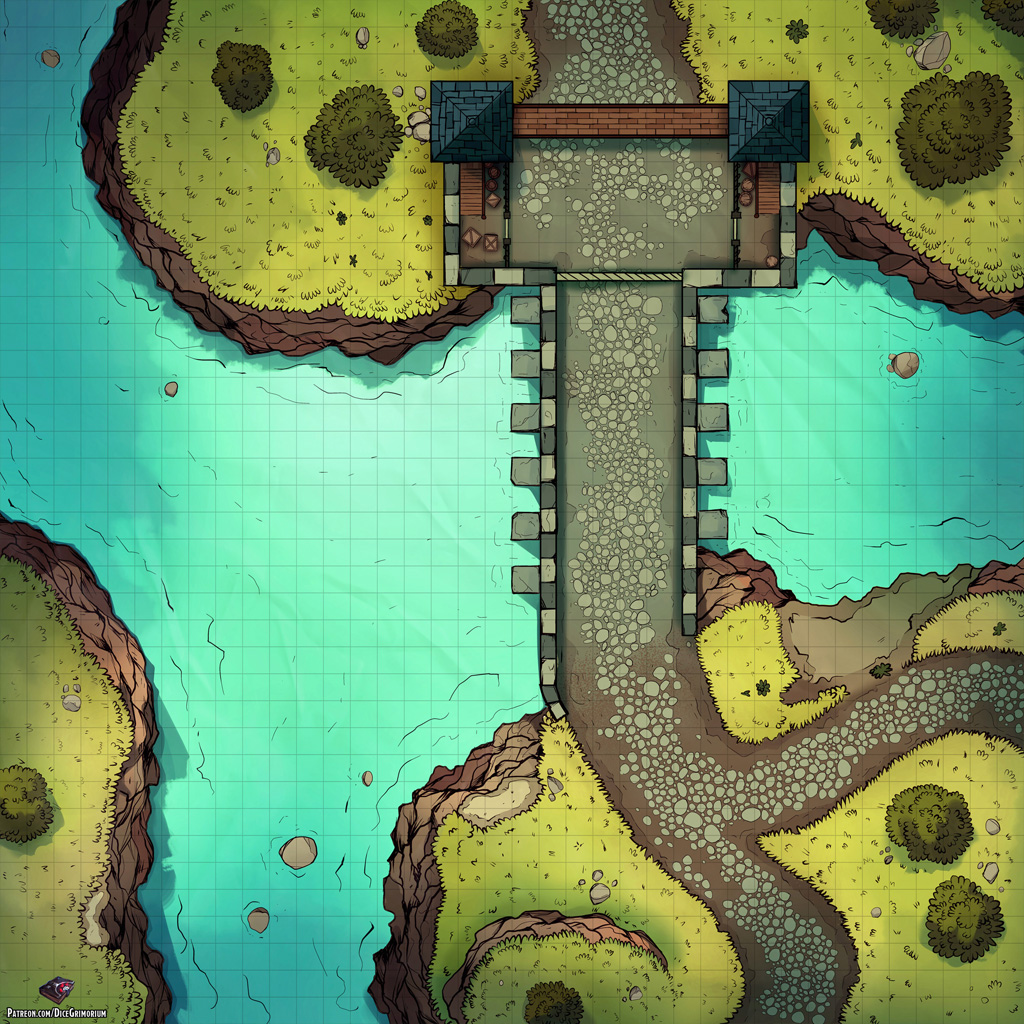
A D&D Grid Map center river crossing stone bridge stone and wood fort south road cliffs (Bridge Checkpoint Map)